Question: I want to have small plus or minus button before each row in a table,as shown in the image below.I am a beginner to jqm,please help

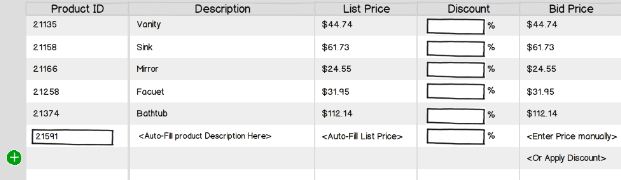
Answer: Since you didn't post any html i'll assume that your elements are buttons, which is the easy way of setting icons. So, your element is a link with a data-role=button. Then you add the data icon="plus" and data iconpos="notext" to hide text content.
'''
<a href="#" data-role="button" data-icon="plus" data-iconpos="notext" data-mini="true">ButtonTitleIsNotShown</a>
'''